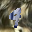
Label: 9